Fundus camera: canon
Shooting center: fovea
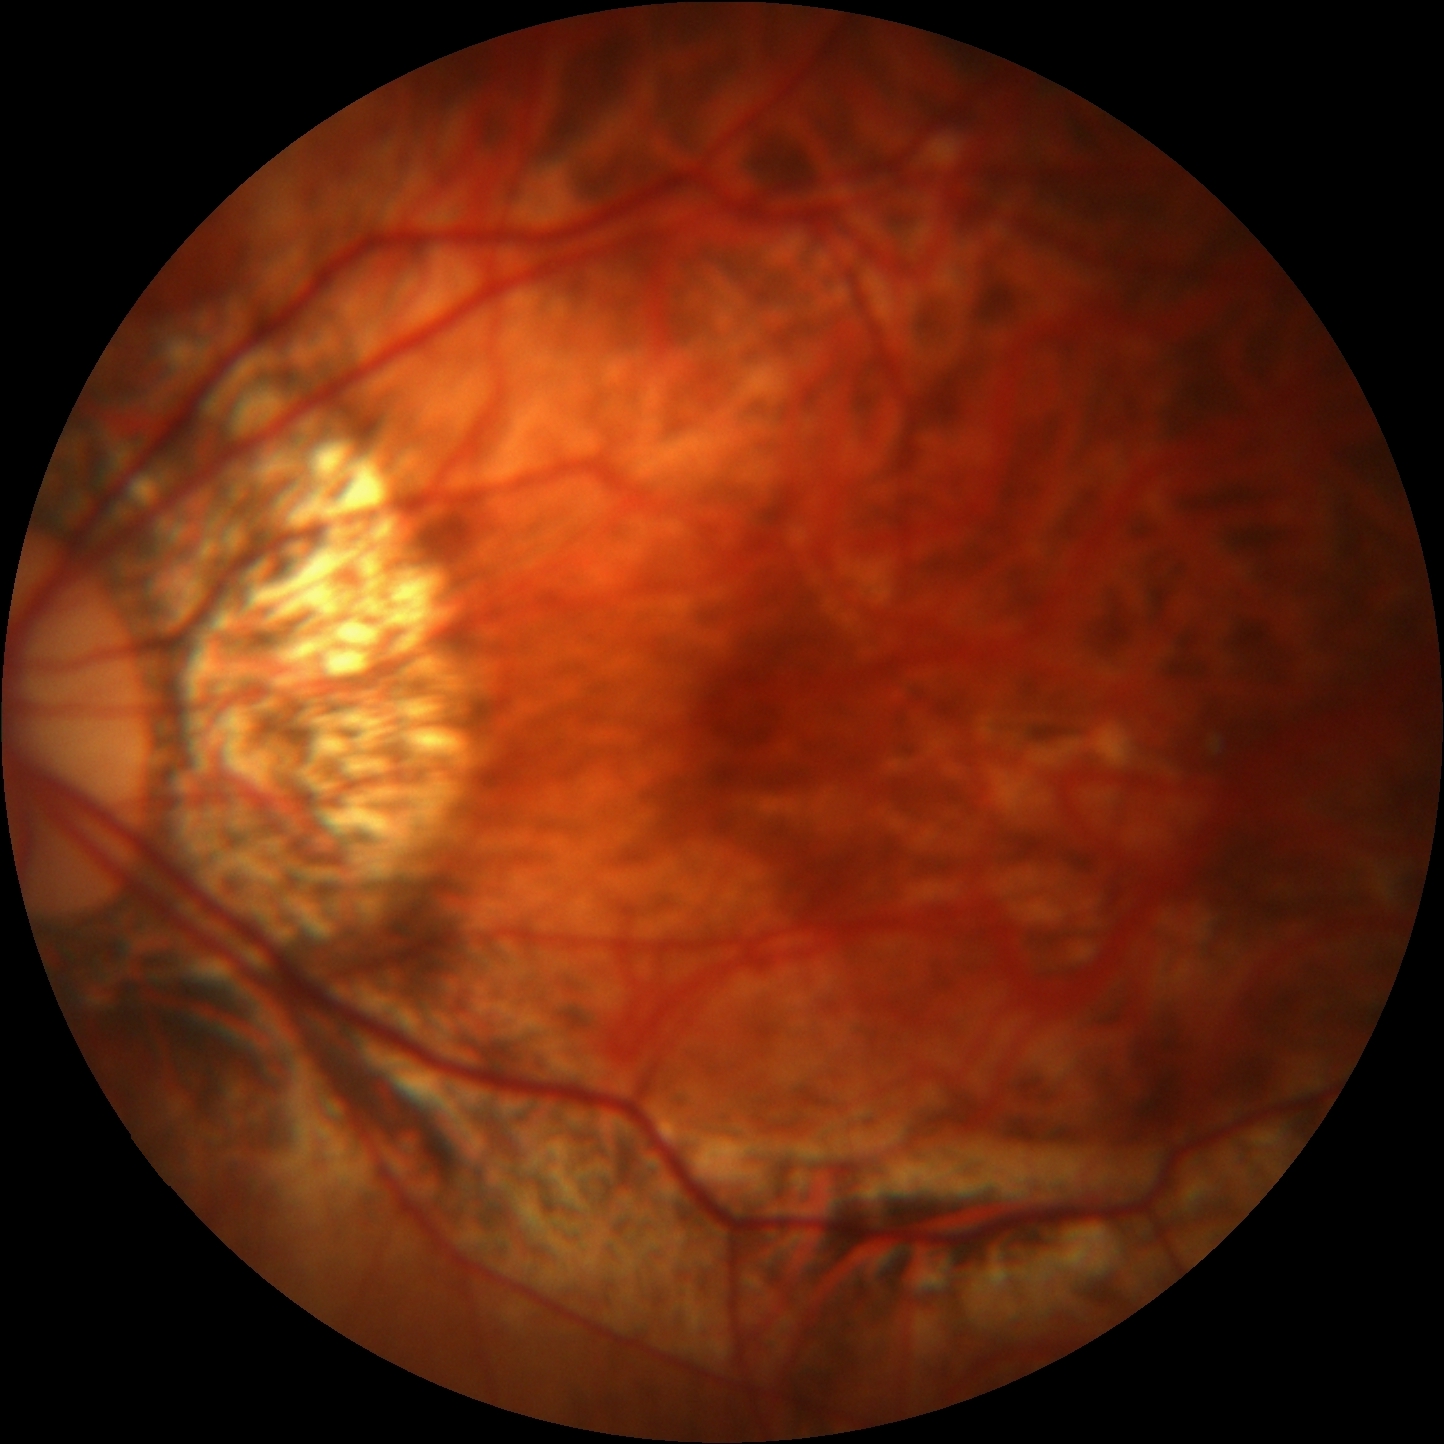
Pathologic myopia: yes
Patchy retinal atrophy: present
Retinal detachment: absent